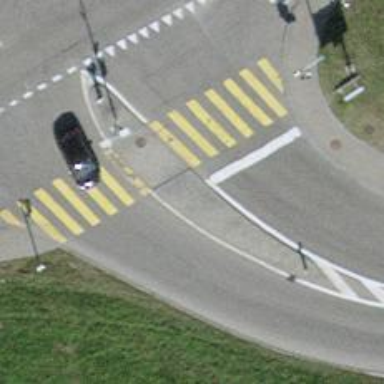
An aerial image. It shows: Road with traffic signals.